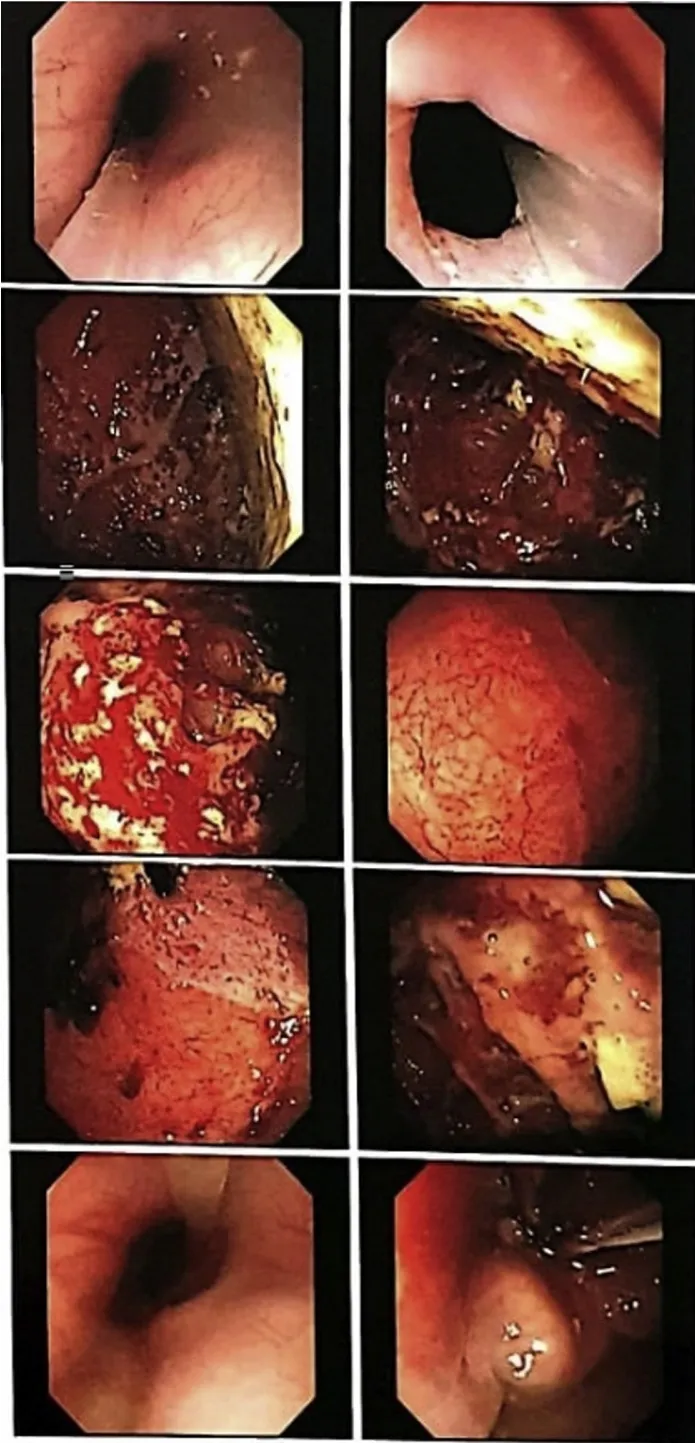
Endoscopy showed esophagitis, multiple gastric ulcers, erosive gastritis, and suspected pylorus stricture.
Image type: endoscopy (gi_endoscopy)